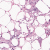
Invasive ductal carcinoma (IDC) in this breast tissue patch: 0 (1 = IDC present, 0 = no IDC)